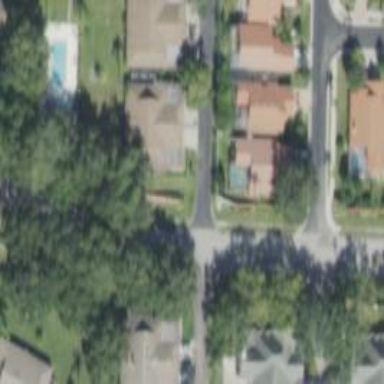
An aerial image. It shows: Residential road.